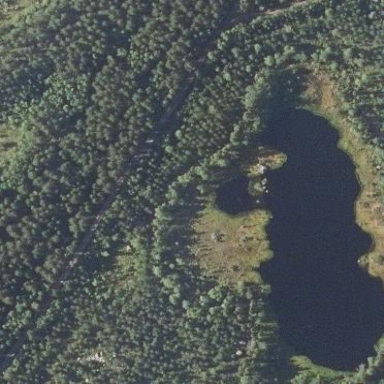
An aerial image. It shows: Bog wetland area.